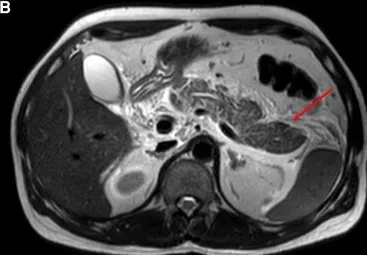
Body and tail arrows indicate areas of fat stranding.
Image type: radiology (mri)